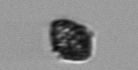
Label: Kryptoperidinium_triquetrum